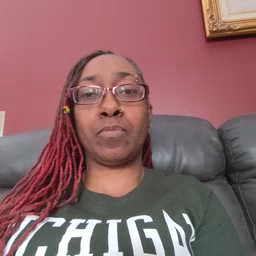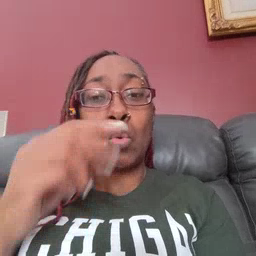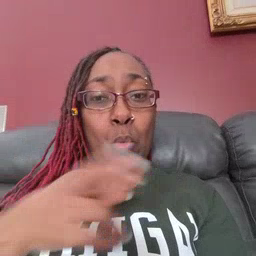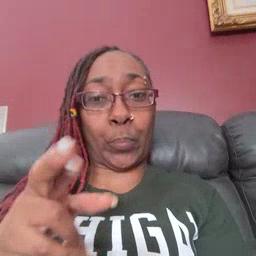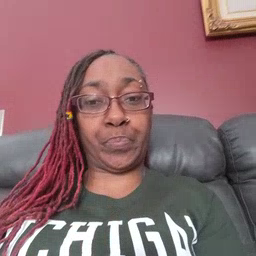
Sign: room